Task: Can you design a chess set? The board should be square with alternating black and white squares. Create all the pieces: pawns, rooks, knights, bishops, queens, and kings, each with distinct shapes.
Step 2955:
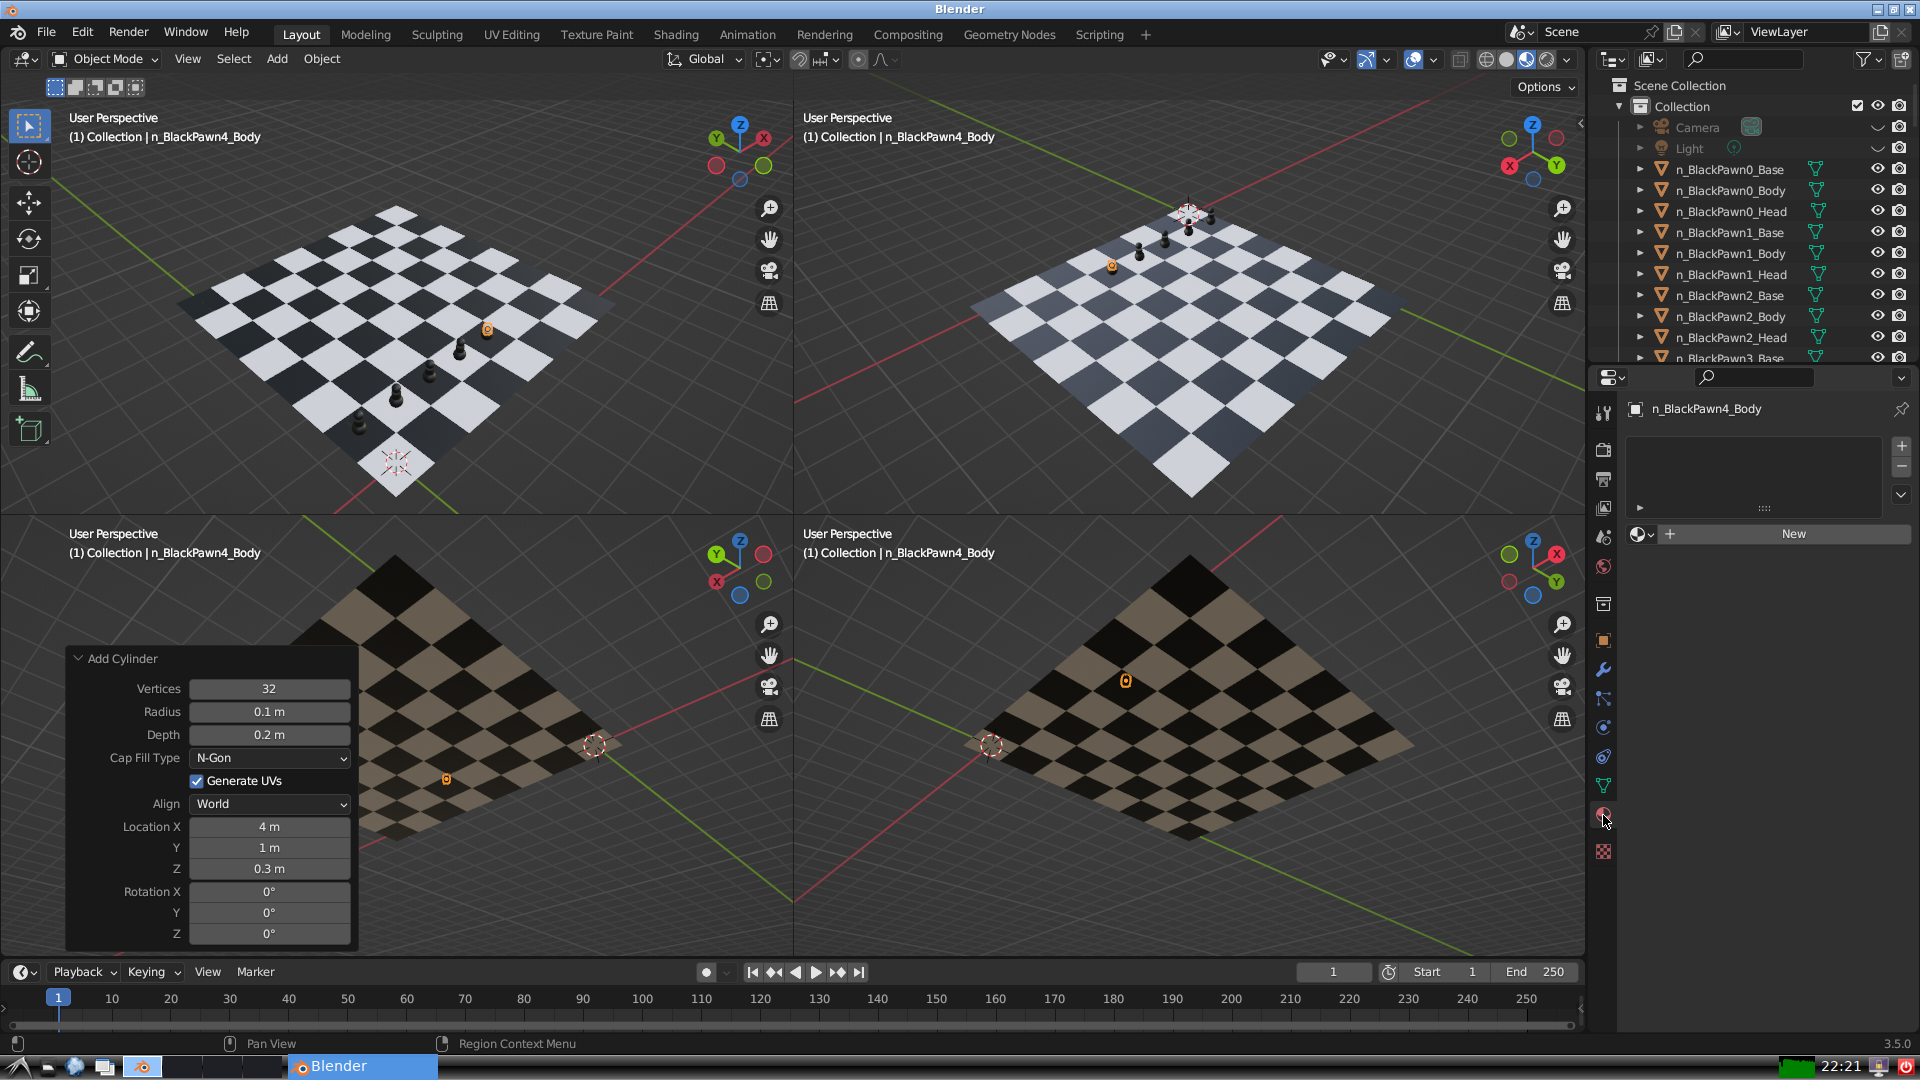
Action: {"mouse_move": [1636, 534]}